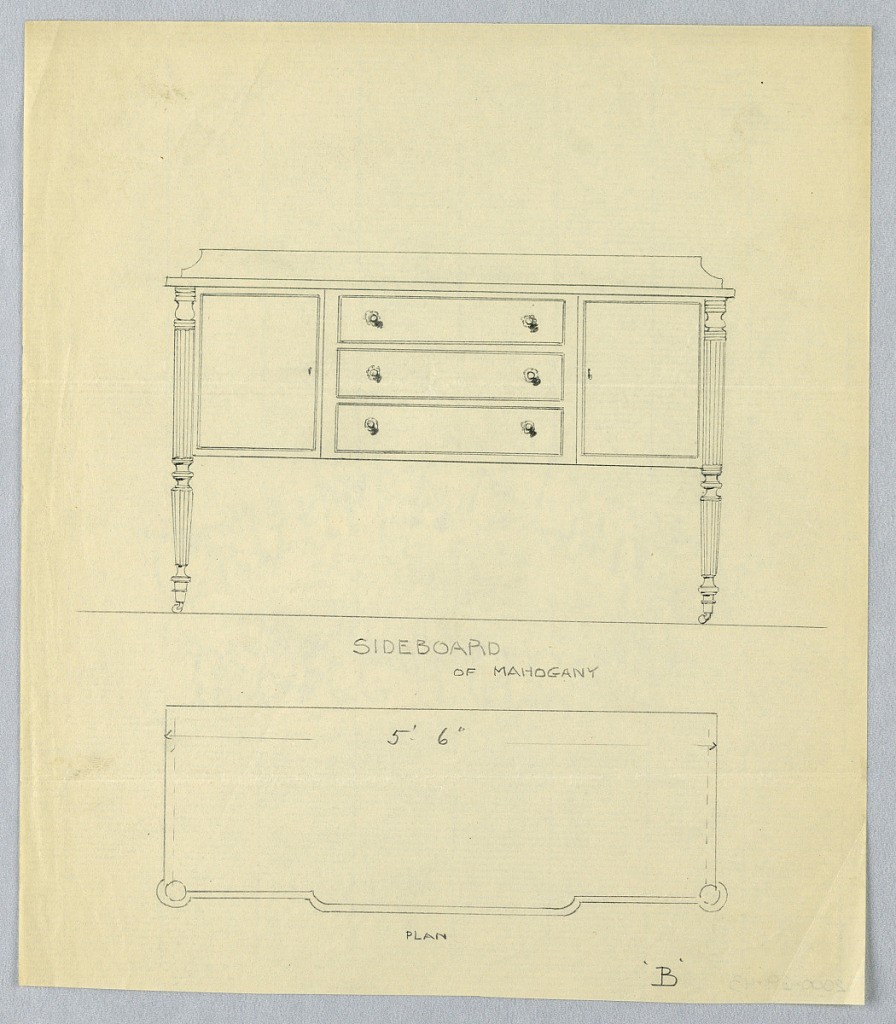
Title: Design in Plan and Elevation for Mahogany Sideboard on Casters
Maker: A.N. Davenport Co.
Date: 1900–05
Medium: Graphite on thin cream paper
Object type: Drawing
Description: Elevation view: rectangular sideboard with 4 turned and fluted straight tapering legs on casters; tri-partite front has 3 drawers flanked by 2 doors; low backsplash.
Plan view: slightly protruding front section with rounded front corners.